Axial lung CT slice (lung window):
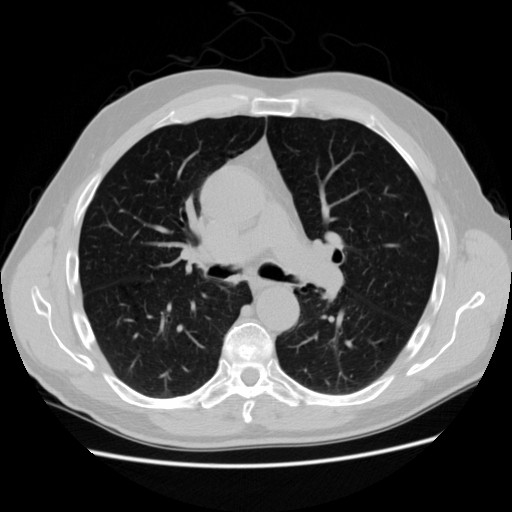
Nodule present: no